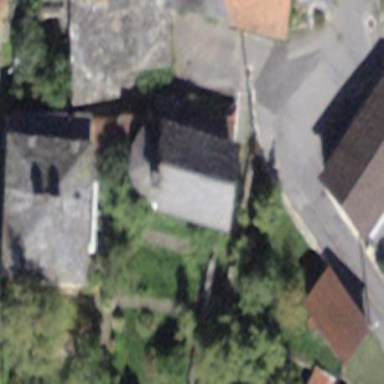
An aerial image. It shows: Building serving as place of worship.